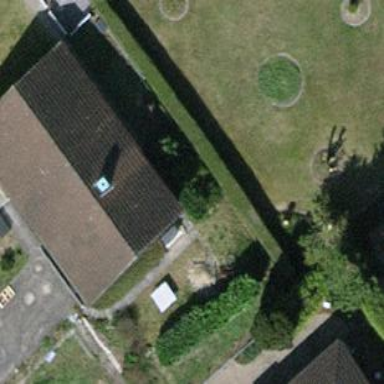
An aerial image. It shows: Detached building with gabled roof.